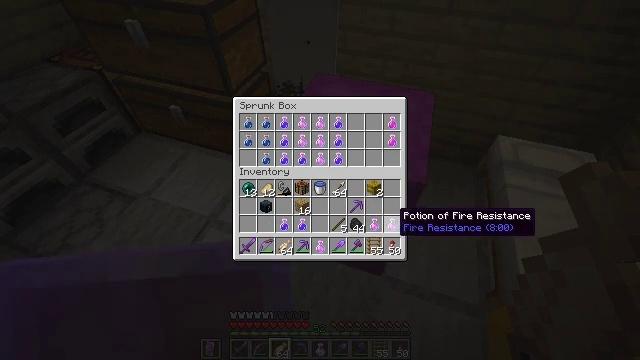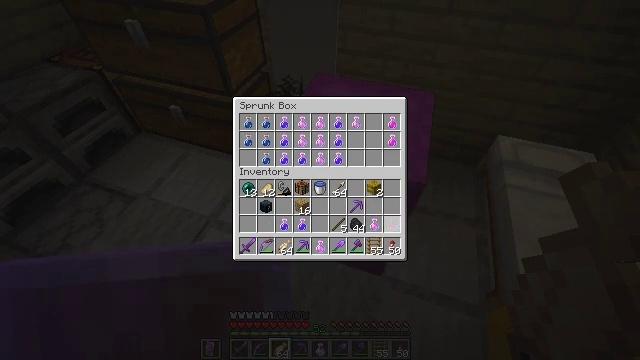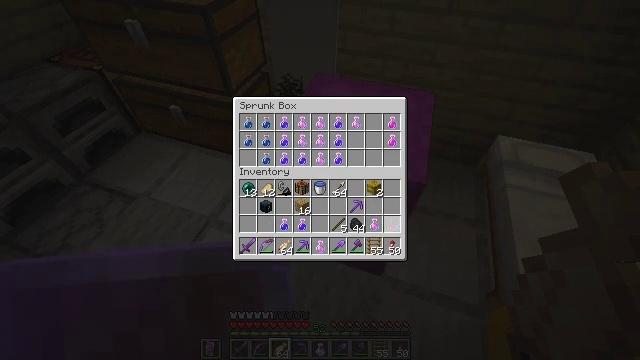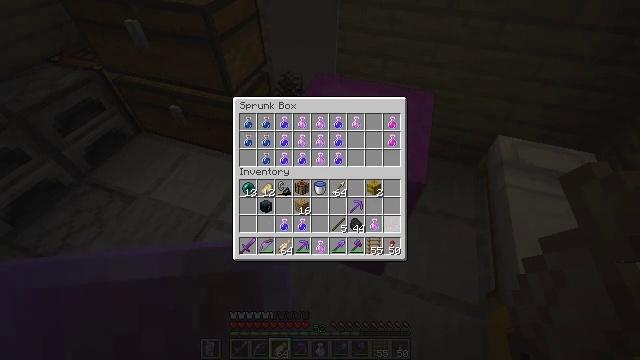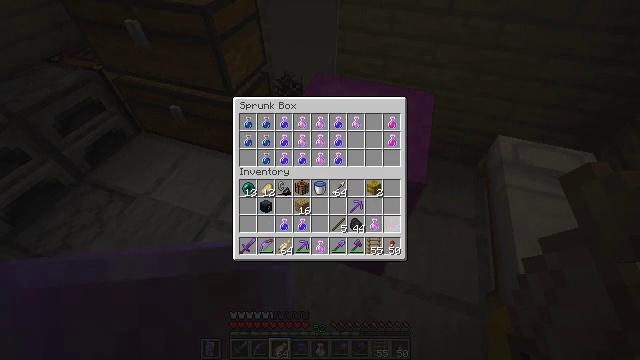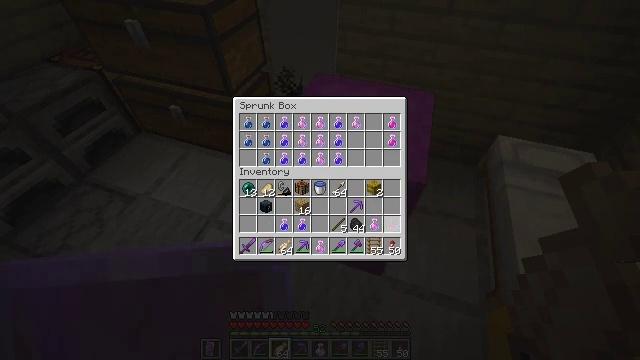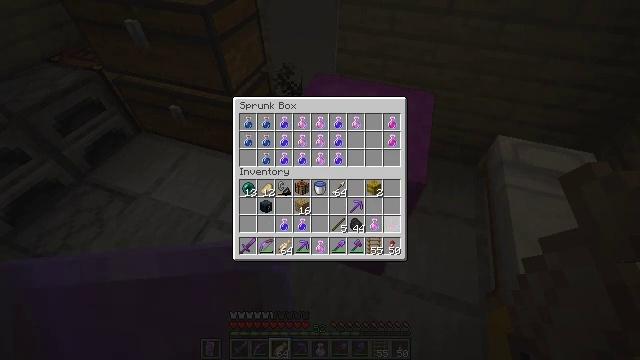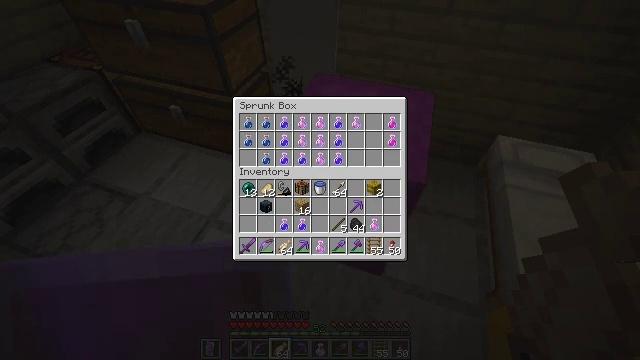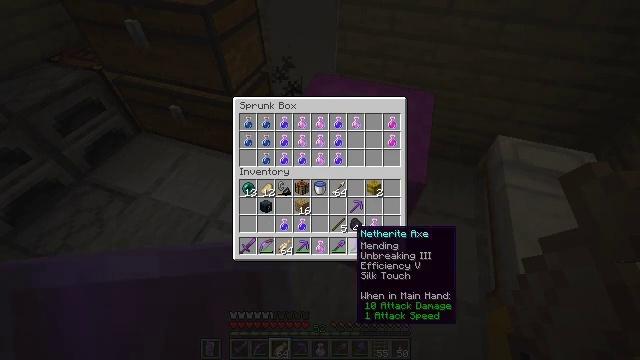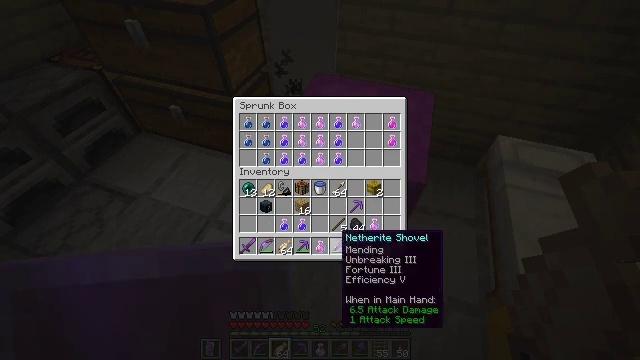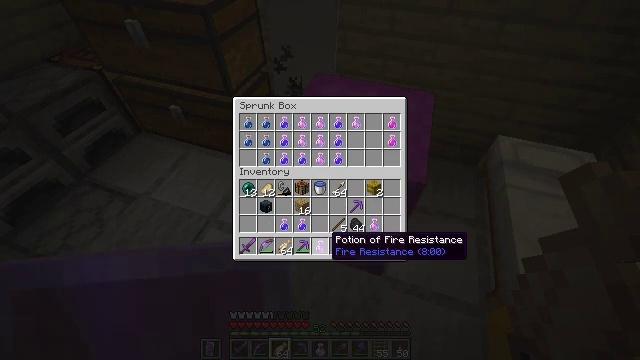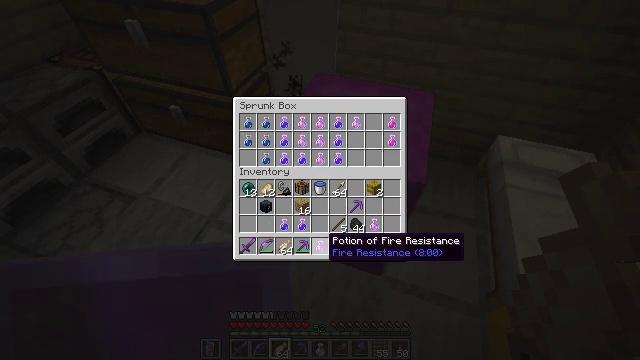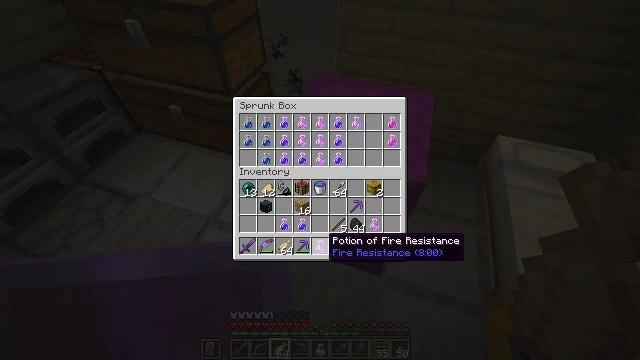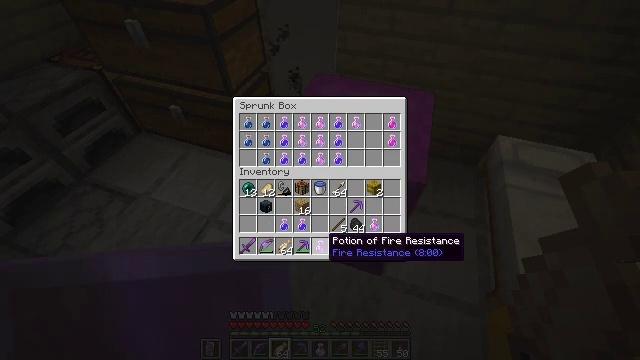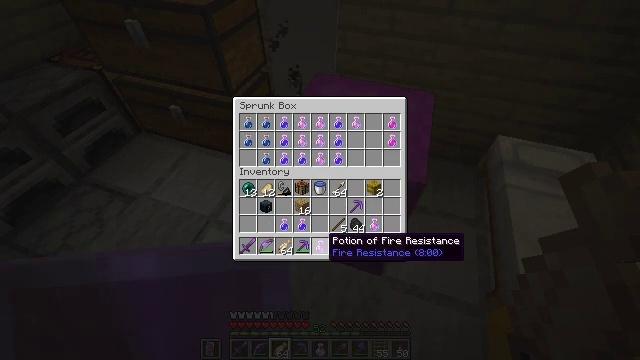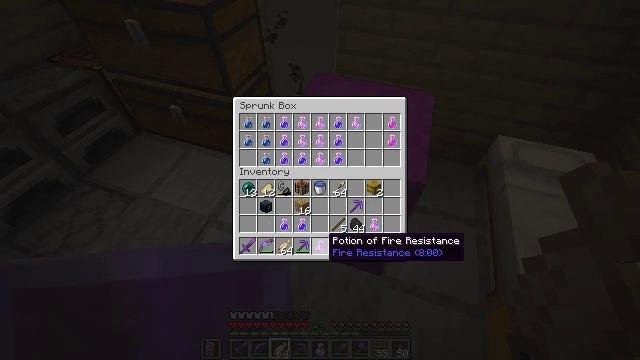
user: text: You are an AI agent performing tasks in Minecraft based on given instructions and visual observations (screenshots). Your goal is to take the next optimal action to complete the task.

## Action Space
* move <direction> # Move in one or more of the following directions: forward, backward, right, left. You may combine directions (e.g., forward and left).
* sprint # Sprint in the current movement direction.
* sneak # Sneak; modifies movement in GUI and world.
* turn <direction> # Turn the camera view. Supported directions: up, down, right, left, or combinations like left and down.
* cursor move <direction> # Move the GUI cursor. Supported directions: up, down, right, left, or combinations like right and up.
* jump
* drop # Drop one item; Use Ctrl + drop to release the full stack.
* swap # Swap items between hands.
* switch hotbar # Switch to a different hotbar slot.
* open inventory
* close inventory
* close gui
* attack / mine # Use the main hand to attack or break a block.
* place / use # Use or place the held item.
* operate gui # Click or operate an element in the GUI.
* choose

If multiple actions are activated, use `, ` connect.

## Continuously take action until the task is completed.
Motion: motion action
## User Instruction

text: Attack the magenta shulker box to retrieve it.
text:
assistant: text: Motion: sneak, attack / mine
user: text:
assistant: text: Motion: sneak, attack / mine
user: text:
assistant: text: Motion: sneak, attack / mine
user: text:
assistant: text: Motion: sneak, attack / mine
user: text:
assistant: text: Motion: sneak
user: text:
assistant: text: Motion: sneak
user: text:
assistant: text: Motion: turn left and down
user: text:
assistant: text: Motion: turn left and down
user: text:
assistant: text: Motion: turn left
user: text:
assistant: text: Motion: turn left
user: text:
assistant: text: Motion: no_op
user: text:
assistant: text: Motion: no_op
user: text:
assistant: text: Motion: no_op
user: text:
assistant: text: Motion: no_op
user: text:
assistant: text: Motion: no_op
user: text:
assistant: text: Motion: no_op
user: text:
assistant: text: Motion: no_op
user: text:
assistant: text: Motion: no_op
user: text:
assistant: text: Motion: no_op
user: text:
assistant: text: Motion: turn left and up
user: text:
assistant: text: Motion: turn left
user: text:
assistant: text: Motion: no_op
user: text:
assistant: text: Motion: no_op
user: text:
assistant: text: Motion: no_op
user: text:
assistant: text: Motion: no_op
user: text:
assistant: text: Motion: no_op
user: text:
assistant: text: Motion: no_op
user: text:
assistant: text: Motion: no_op
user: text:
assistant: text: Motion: no_op
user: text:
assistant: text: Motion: no_op